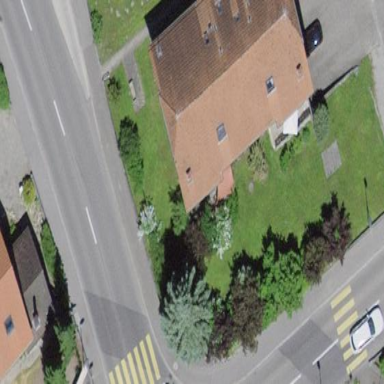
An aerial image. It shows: Building with half-hipped roof shape.